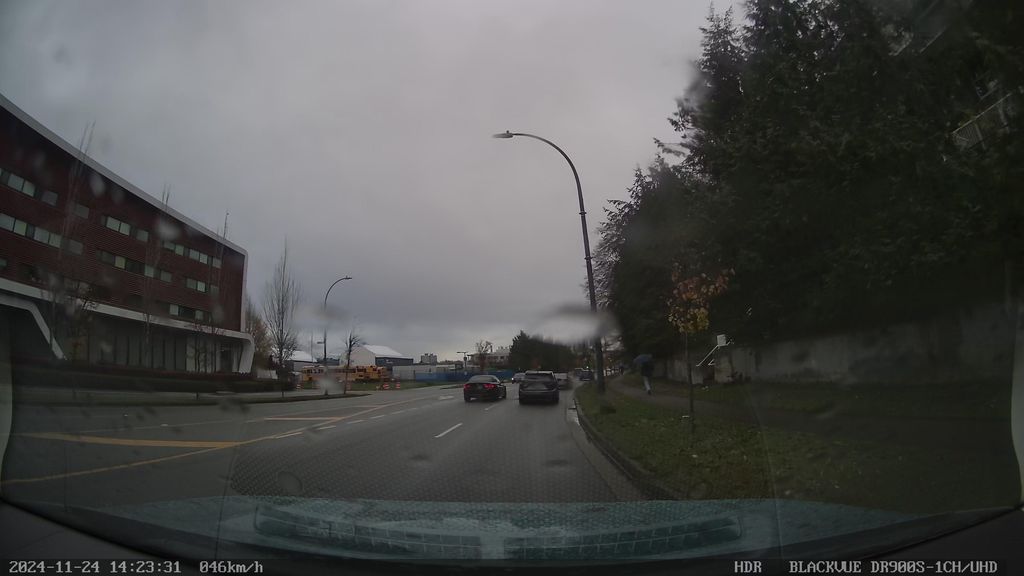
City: vancouver